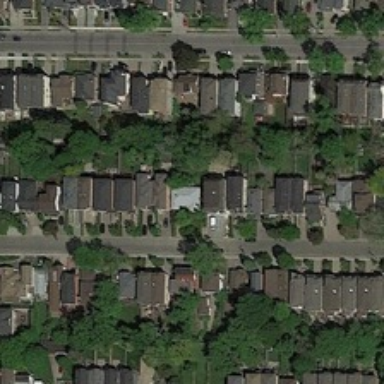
Many buildings and green trees are in a dense residential area .